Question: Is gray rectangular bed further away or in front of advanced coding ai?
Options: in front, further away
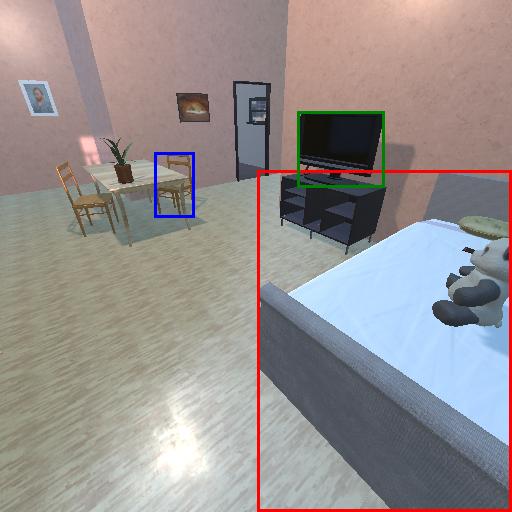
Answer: in front